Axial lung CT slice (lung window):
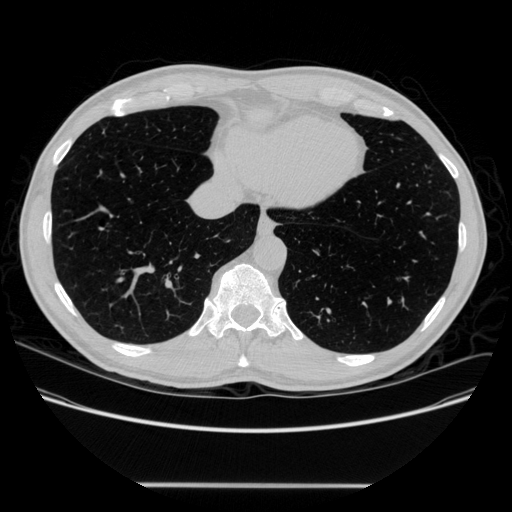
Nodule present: no